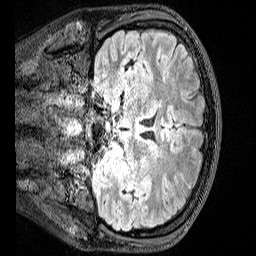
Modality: FLAIR
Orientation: coronal
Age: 19
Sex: female
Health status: healthy
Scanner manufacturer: siemens
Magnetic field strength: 3 T
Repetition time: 5 s
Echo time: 0.388 s